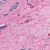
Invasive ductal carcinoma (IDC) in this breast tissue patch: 0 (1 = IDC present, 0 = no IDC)